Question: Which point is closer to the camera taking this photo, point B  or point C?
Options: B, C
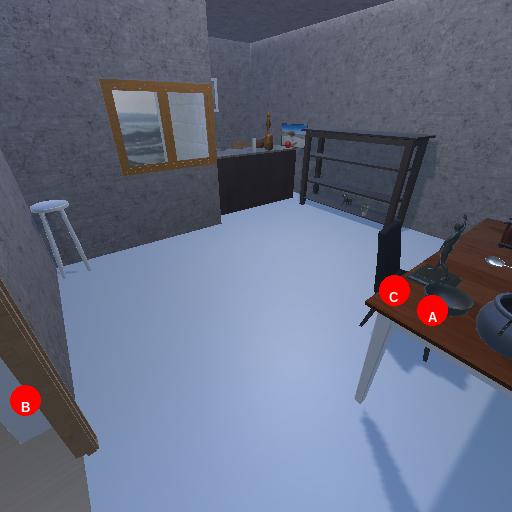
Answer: B